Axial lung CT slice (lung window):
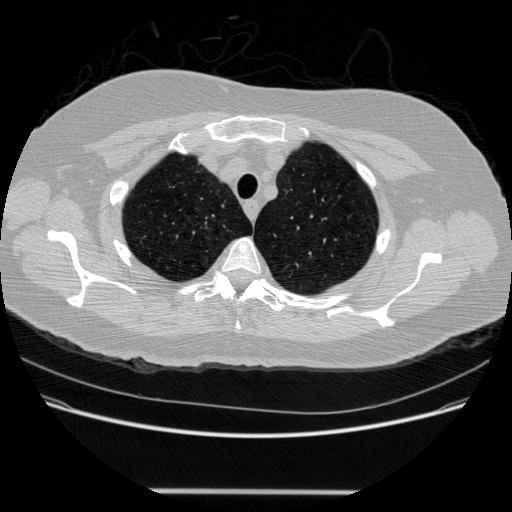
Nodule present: no